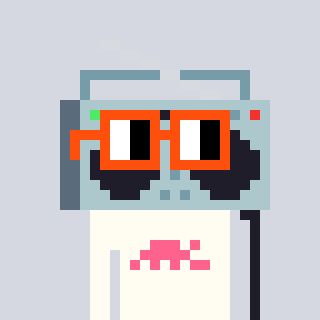
a pixel art character with square orange glasses, a boombox-shaped head and a grayscale-colored body on a cool background